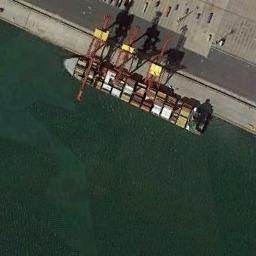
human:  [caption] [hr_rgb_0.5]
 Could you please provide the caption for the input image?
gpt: The cargo ship full of containers is docked at the container terminal and the water is dark green .

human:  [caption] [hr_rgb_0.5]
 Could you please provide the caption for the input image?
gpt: There is a ship in the green water on the shore .

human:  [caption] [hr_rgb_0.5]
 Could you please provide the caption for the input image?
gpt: A container-laden ship docks by the dock, With many loading and unloading equipment on the dock .

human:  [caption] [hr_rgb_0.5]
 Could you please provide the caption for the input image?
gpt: There are many containers on the ship .

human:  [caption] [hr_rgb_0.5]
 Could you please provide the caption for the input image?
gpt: The ship is at the harbor .